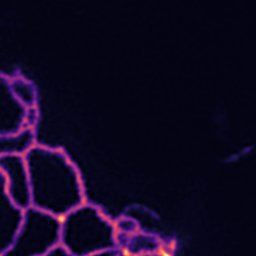
Label: Super-resolution ER image